Field crop: maize
Growth stage: 2
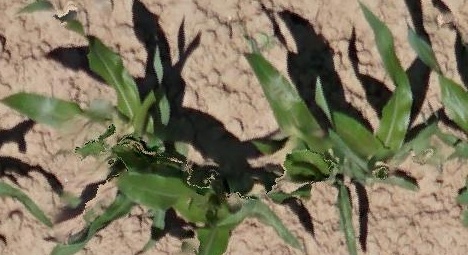
Species: maize